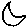
Label: moon